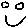
Label: smiley face